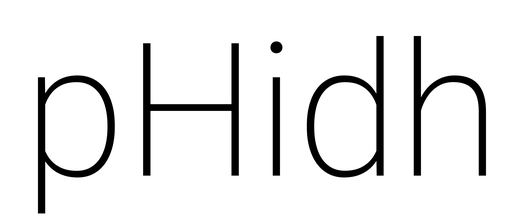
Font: Roboto_ExtraLight